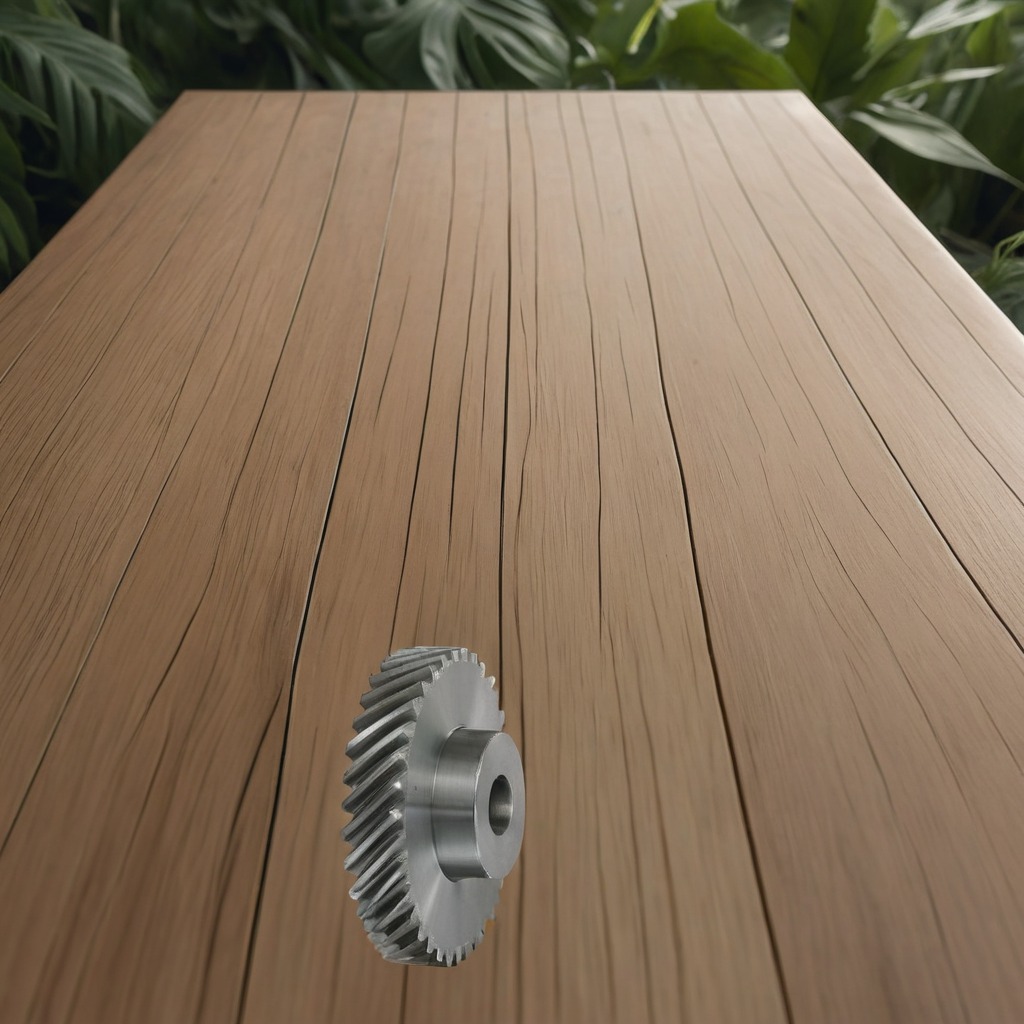
A steel gear with teeth lies on a wooden table inside a jungle field workshop tent.